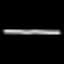
Label: line